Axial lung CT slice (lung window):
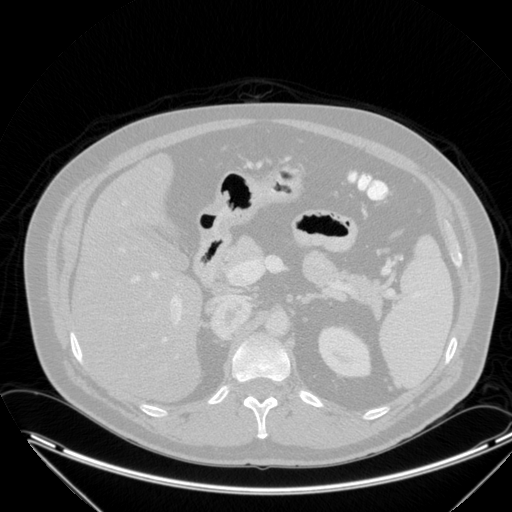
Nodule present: no